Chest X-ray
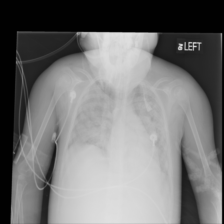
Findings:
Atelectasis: negative
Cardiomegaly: negative
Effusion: negative
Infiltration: negative
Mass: negative
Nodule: negative
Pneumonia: negative
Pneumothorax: negative
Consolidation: negative
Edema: negative
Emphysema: negative
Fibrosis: negative
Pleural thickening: negative
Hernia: negative